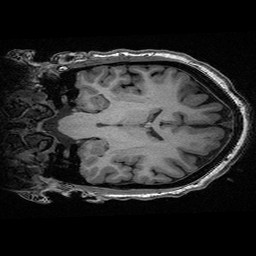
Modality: T1w
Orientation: coronal
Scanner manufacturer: ge
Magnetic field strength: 3 T
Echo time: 0.00318 s